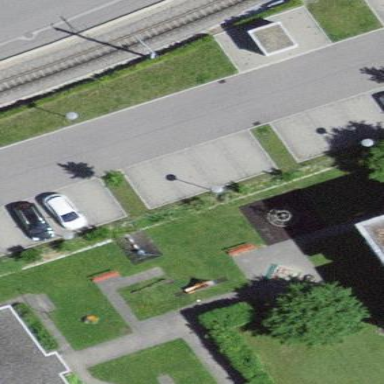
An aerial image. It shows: Playground area for leisure activities on the land.